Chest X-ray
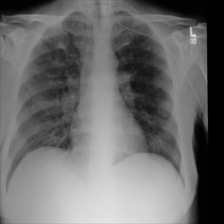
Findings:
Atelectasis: negative
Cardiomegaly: negative
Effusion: negative
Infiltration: negative
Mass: negative
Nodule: negative
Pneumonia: negative
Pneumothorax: negative
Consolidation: negative
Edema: negative
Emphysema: negative
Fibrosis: negative
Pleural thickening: negative
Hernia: negative